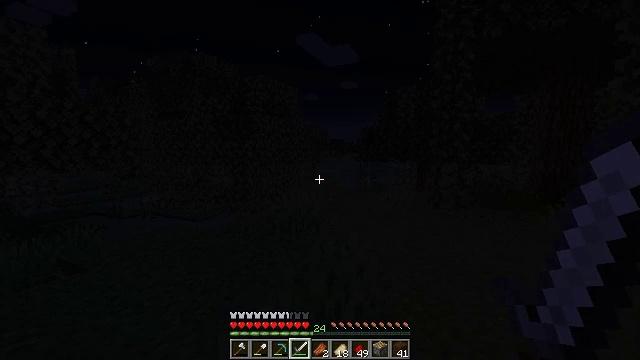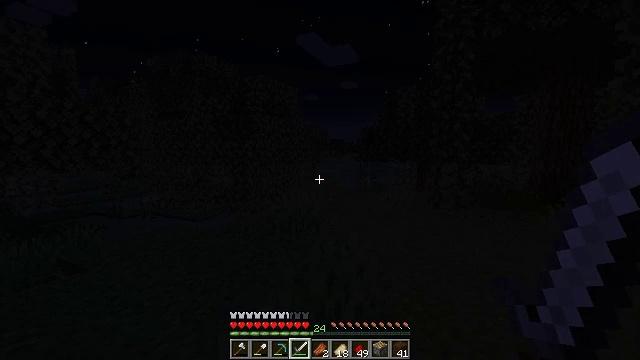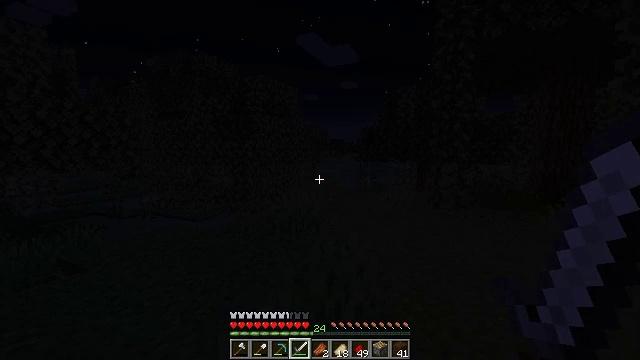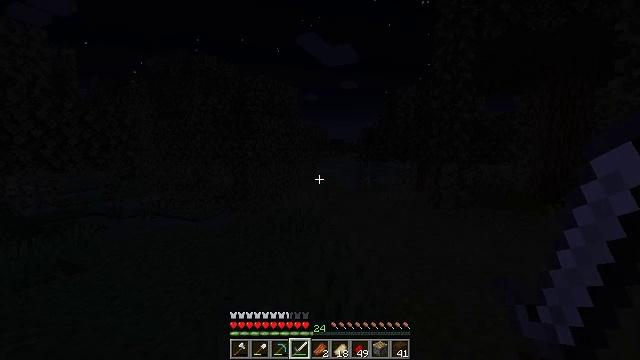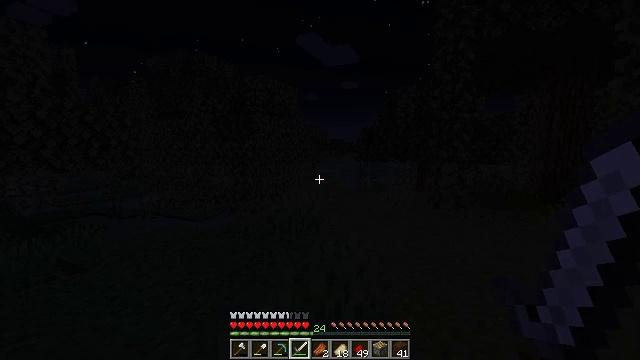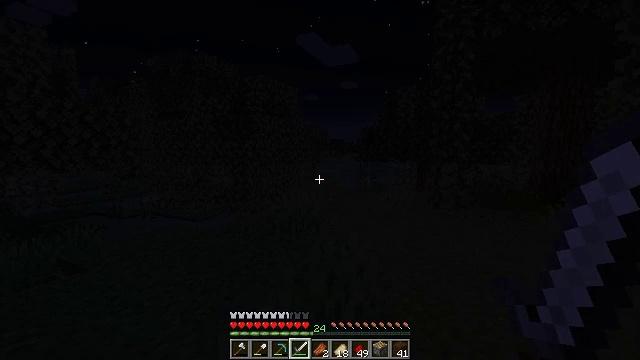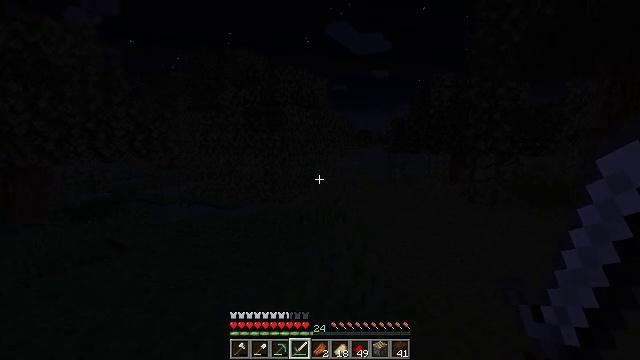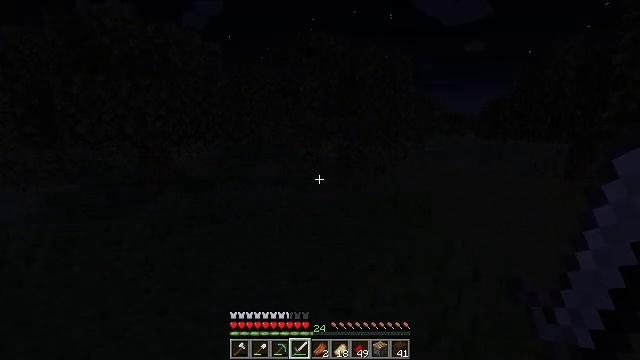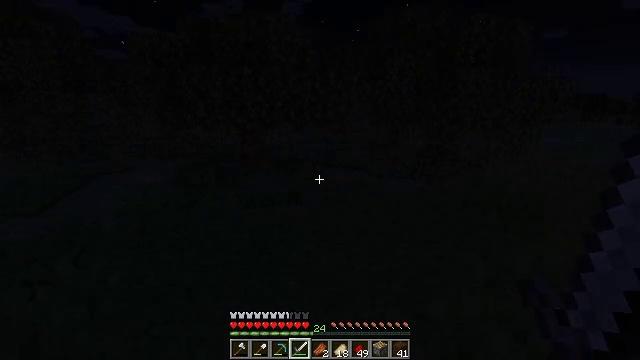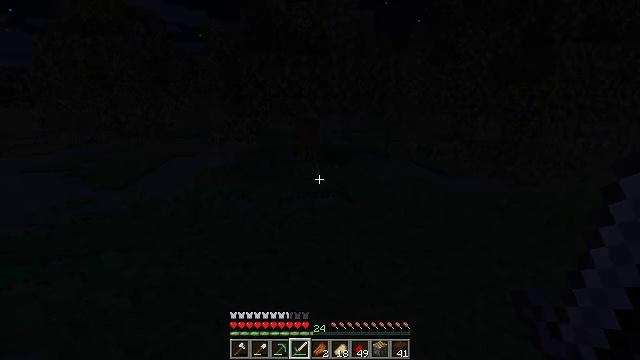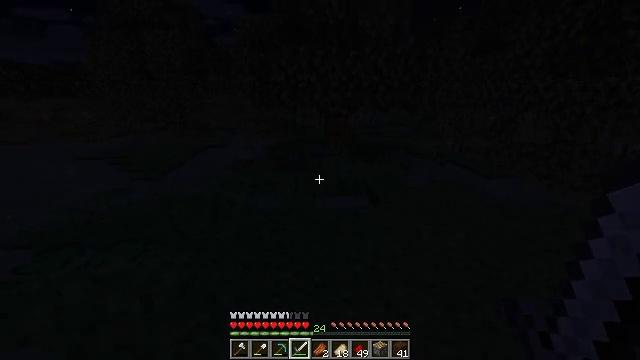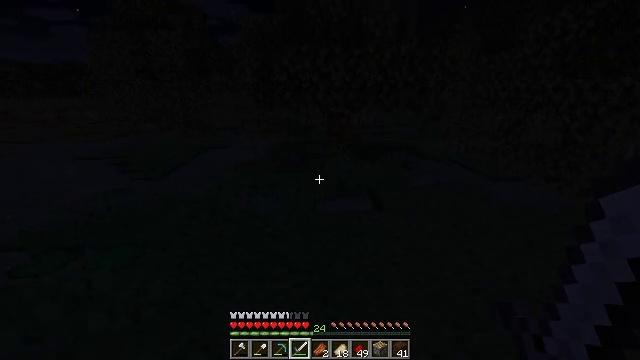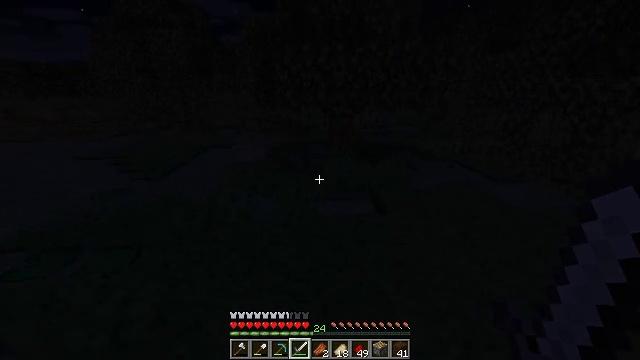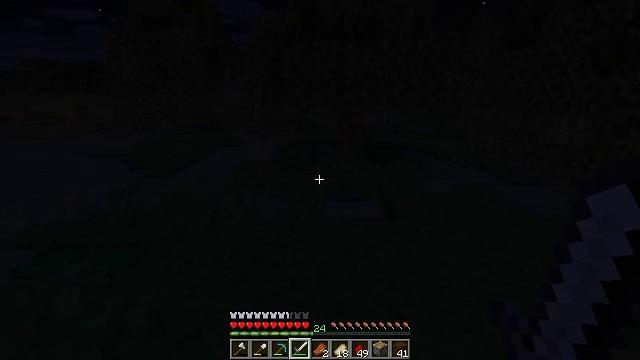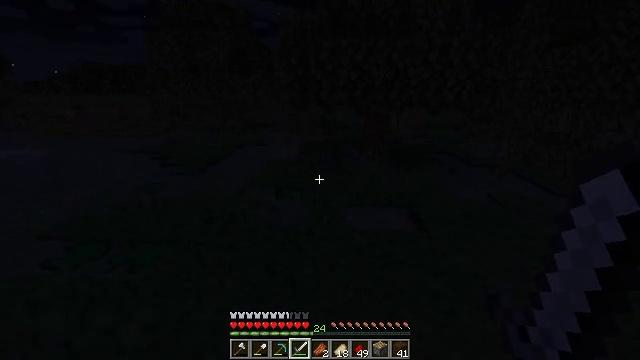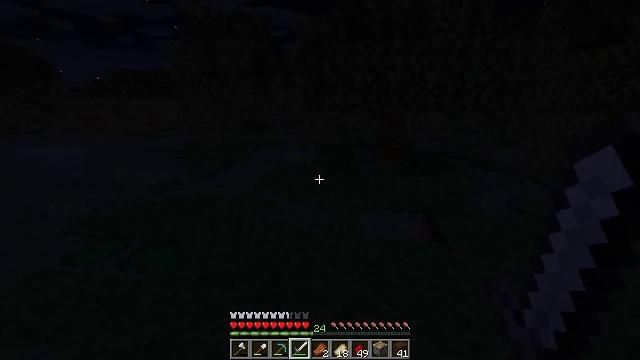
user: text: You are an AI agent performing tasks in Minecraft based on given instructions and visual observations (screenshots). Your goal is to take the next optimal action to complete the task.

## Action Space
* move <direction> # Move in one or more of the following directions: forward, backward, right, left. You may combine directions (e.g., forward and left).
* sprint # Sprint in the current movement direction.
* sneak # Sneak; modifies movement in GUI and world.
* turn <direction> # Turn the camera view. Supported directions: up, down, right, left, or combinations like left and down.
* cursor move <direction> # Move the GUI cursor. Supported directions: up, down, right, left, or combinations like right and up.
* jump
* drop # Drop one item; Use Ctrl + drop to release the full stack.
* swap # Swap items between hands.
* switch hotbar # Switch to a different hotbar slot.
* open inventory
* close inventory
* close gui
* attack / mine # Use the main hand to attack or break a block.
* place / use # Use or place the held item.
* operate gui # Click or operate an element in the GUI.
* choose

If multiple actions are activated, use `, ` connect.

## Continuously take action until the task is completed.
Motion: motion action
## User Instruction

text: Combat the slime.
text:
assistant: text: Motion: no_op
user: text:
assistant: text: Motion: no_op
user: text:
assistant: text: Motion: no_op
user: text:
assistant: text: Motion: no_op
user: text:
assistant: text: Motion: no_op
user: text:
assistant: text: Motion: move forward, turn left and down
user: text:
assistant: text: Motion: move forward, turn left and down
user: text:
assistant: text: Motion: move forward, turn left and down
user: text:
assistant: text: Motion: move forward, turn left and down
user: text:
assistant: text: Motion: move forward, turn left and down
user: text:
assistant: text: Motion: move forward
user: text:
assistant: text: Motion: move forward
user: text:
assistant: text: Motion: move forward, turn left
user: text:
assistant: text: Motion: move forward, sprint, turn left
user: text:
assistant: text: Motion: move forward, sprint, turn left
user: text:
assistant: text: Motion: move forward, sprint, turn left
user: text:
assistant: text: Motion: move forward, sprint, turn left
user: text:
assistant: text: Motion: move forward, sprint, turn left
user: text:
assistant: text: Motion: move forward, turn left
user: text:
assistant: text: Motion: move forward, turn left
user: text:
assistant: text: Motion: move forward, turn left
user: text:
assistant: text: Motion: move forward, turn left
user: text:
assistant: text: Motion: move forward, turn left
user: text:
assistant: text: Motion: move forward, sprint, turn left
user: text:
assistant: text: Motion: move forward, sprint, turn left
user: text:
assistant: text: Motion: move forward, sprint, turn left
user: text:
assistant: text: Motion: move forward, sprint, turn left
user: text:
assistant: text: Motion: move forward, turn left
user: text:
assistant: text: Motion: move forward
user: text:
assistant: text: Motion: move forward